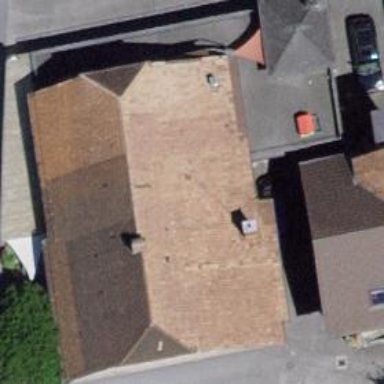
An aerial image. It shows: Restaurant.